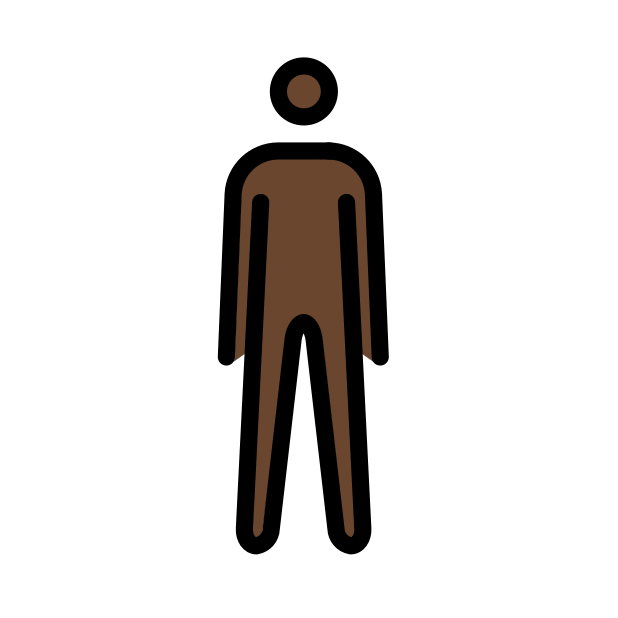
person standing: dark skin tone